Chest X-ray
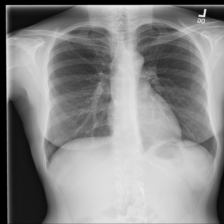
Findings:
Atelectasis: negative
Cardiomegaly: negative
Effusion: negative
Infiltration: negative
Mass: negative
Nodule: negative
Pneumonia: negative
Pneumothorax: negative
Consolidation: negative
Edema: negative
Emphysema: negative
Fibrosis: negative
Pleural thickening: negative
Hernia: negative